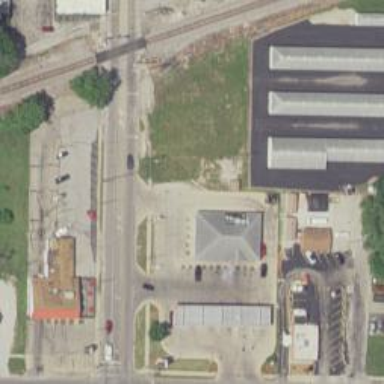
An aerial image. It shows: Convenience shop.